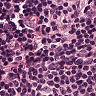
Metastatic tissue present: no